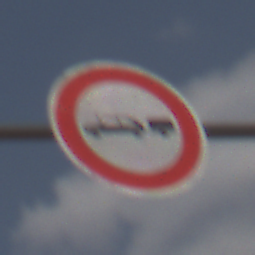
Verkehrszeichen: VerbotPersonenkraftwagenMitAnhaenger
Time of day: MorningAfternoon
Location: Outdoor (Nature)
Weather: PartlyCloudy
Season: NotSpecified
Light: Natural